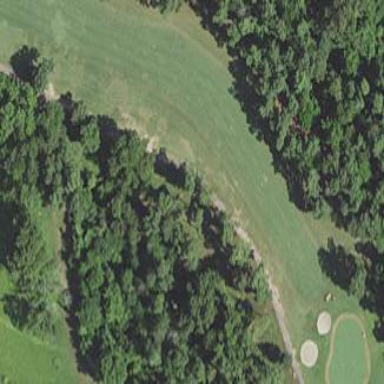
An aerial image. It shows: Golf fairway surrounded by grass.